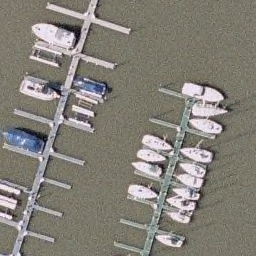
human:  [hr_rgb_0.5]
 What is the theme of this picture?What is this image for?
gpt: harbor